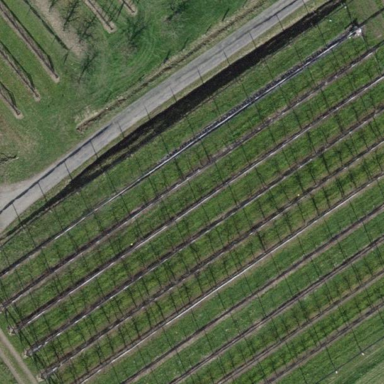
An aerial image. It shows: Orchard filled with cherry trees.